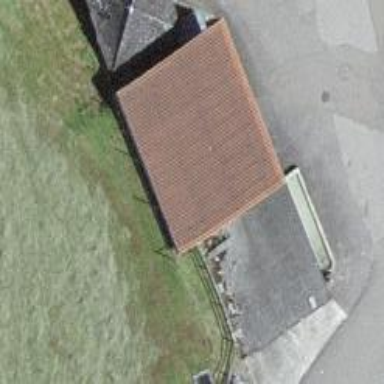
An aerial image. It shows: Garage.